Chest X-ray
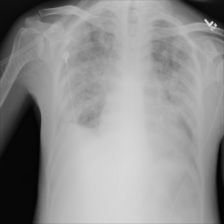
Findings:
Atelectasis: negative
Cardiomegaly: negative
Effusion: negative
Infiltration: negative
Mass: negative
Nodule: negative
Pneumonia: negative
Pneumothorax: negative
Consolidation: negative
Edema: negative
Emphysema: negative
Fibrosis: negative
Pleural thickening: negative
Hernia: negative